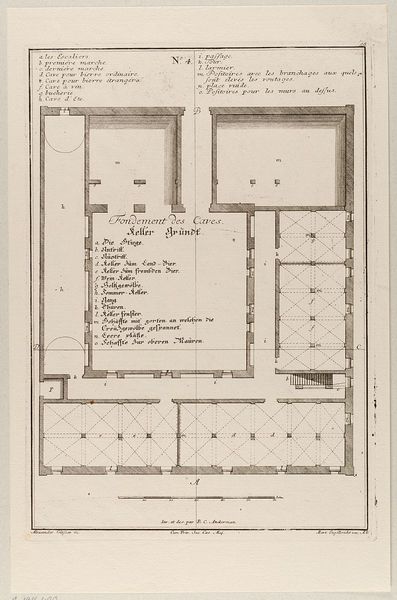
Titel: Grundriss eines Postamtsgebäudes (Kellergeschoss)
Künstler: Martin Engelbrecht
Standort: Hamburg
Institution: Museum für Kunst und Gewerbe Hamburg
Schlagwörter: weiß, fenster, schwarz, zeichnung, zimmer, gebäude, architektur, barock, rahmen, schrift, papier, grafik, graphik, fotografie, photographie, wände, keller, innenhof, buch, druckgraphik, druckgrafik, radierung, seite, räume, entwurf, plan, bezeichnung, legende, grundriss, profanarchitektur, postamt, gerippt, reproduktionen, barockzeit, barockzeitalter, druckerzeugnisse, architekturdarstellungen, zaheln, gebäudes, ornamentstich, vorlageblätter, no 4